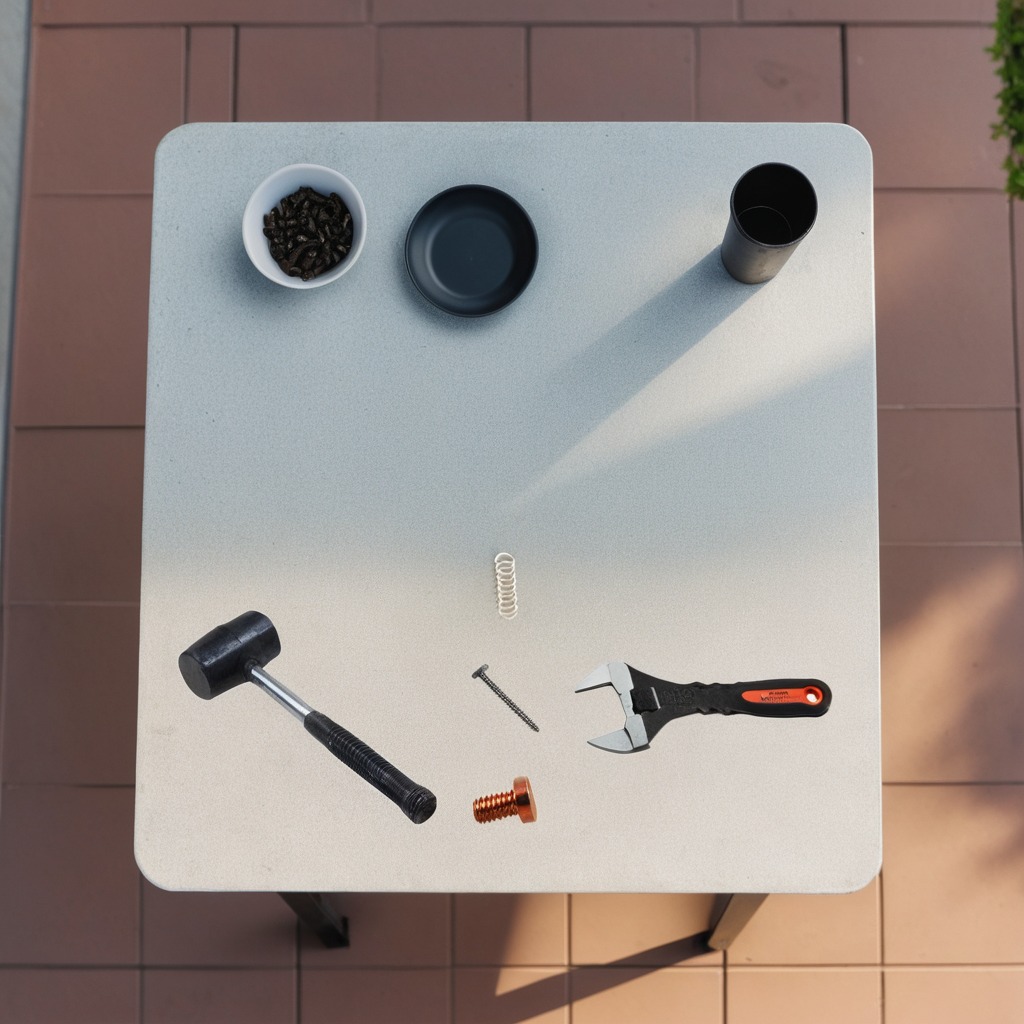
A metal machine screw, a hammer, an iron nail, a coiled metal spring, and a wrench are lying on the utility table.